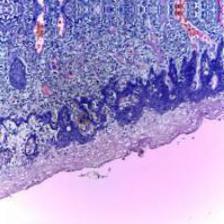
Diagnosis: Normal